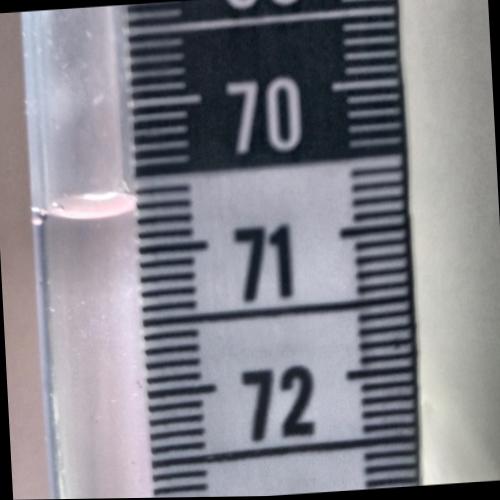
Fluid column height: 70.7 cm